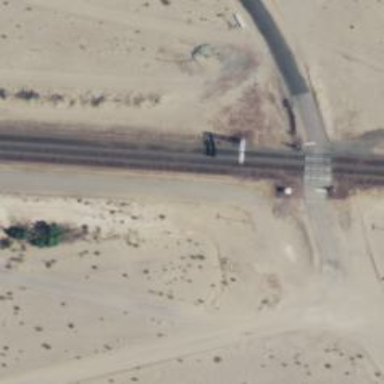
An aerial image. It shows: Railway signal.